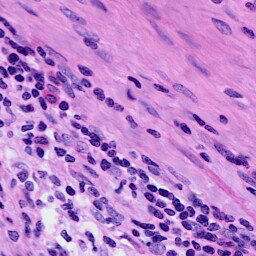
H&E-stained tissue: Cervix